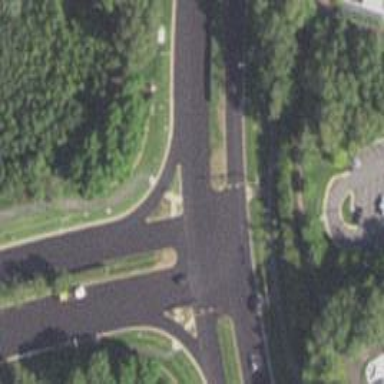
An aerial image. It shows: Tertiary link road with asphalt surface.